Question: I'm trying to load the <URL> in an external webpage as follows:
'''
<html>
<head>
</head>
<body>
<iframe src="chrome-extension://knldjmfmopnpolahpmmgbagdohdnhkik/main.html"</iframe>
</body>
</html>
'''
I have added the 'web_accessible_resources' property in the app's manifest:
'''
{
// <some code snipped>
"web_accessible_resources": ["main.html"]
}
'''
However, when I use the app within test.html, I get the following error in the console, coming from a JavaScript file within the app:
> Uncaught TypeError: Object # has no method 'connectNative'
main.js:51
The problematic line of code is the following:
'''
port = chrome.runtime.connectNative(hostName);
'''
Here's a screenshot - the problem happens when I click on the Connect button (which calls the 'connect' function):

Obviously, this works when the app is run standalone. How can I go about loading the app in a webpage?
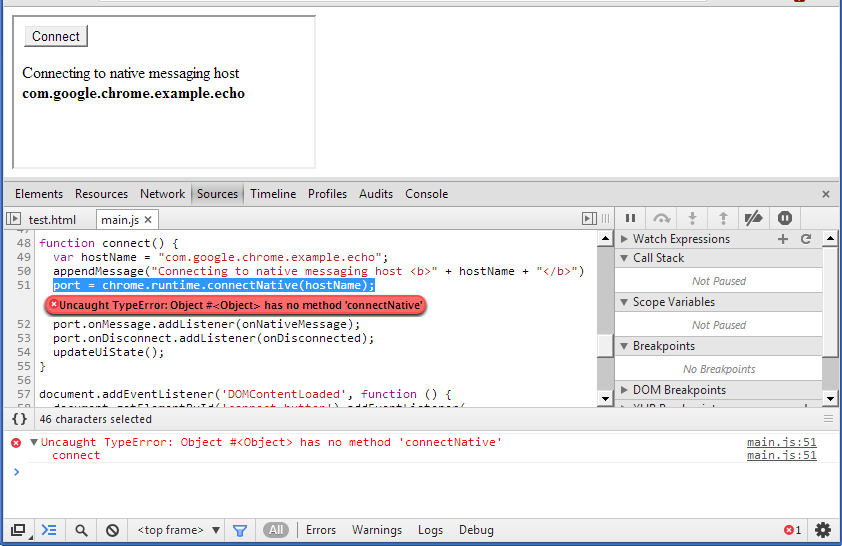
Answer: You can't. With very few exceptions, Chrome avoids proprietary extensions to the open web. You're asking for exactly that: an external web page that has nonstandard abilities simply because it's opened in Chrome rather than another browser. As the web is today, that kind of behavior would lead to a poor developer and user experience. The <URL> suggests that the functionality you want is available to Chrome extensions and Chrome apps. And as you're finding out, that's indeed the case: it works as an app, but not as a web-standard iframe. This is by design.
You probably want to write a Chrome extension. Your webpage should detect whether the Chrome extension is installed and whether the user's browser is Chrome. If it's not Chrome, it should give an appropriate error message. If it is Chrome but the extension is not installed, it should urge the user to install your extension.